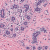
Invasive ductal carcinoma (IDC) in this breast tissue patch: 0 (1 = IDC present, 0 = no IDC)